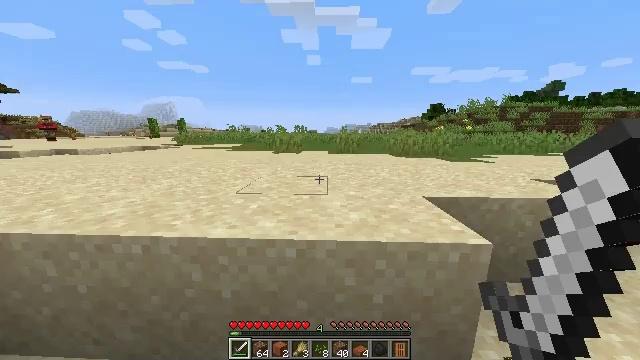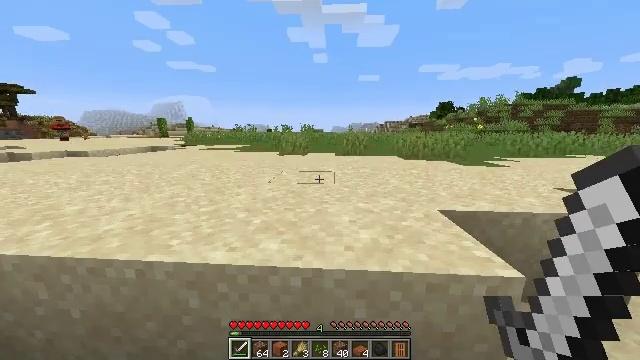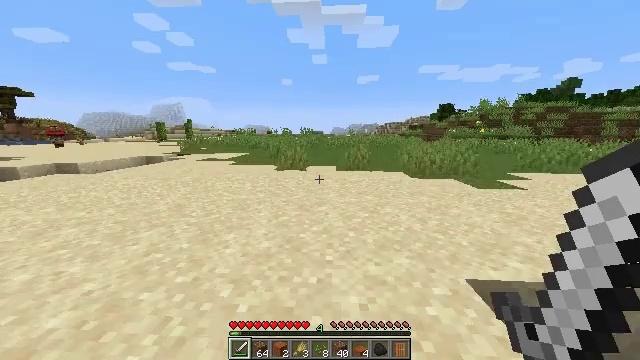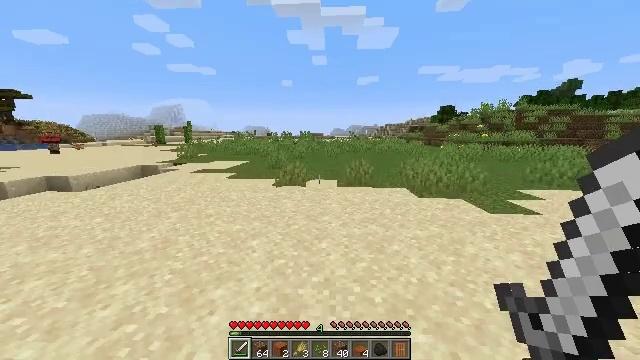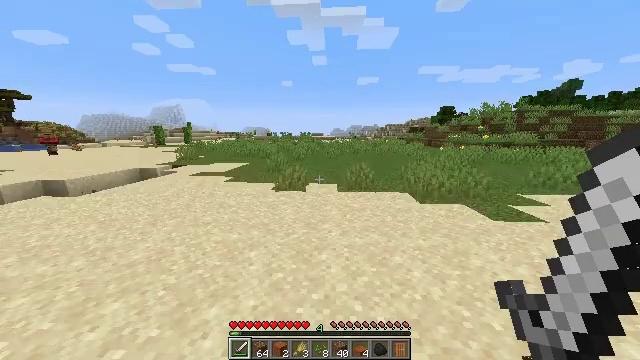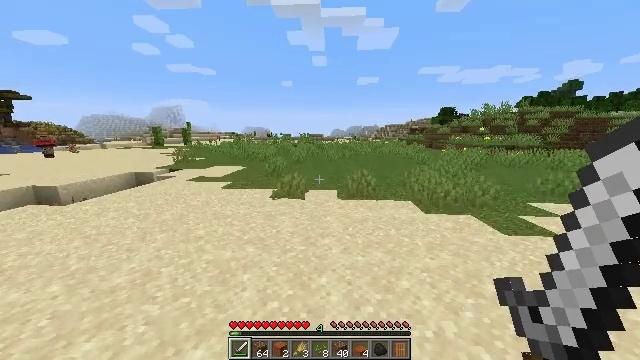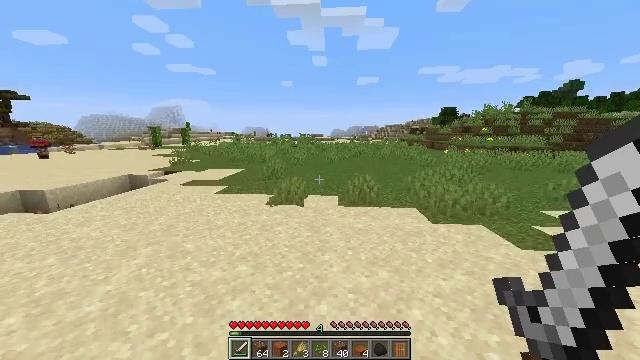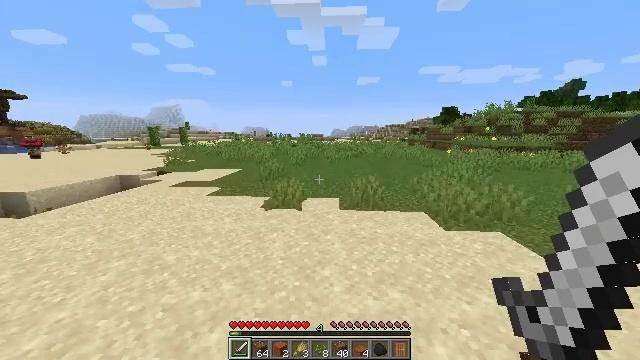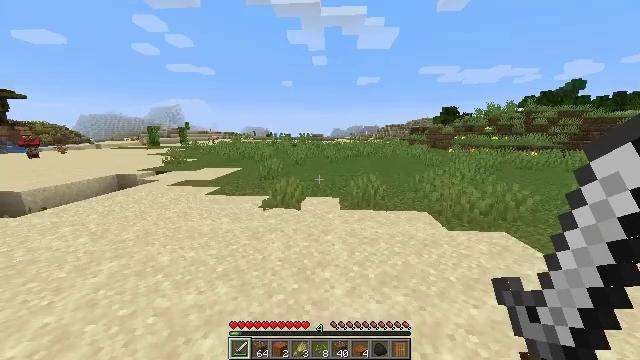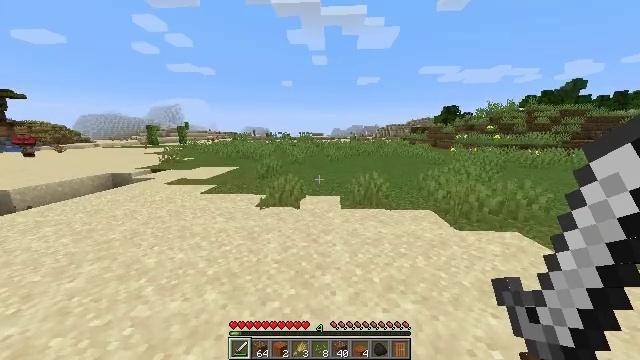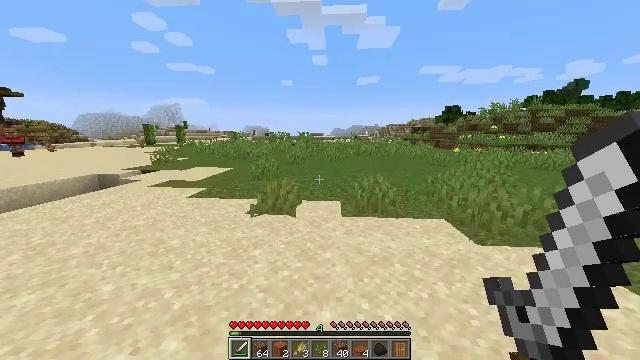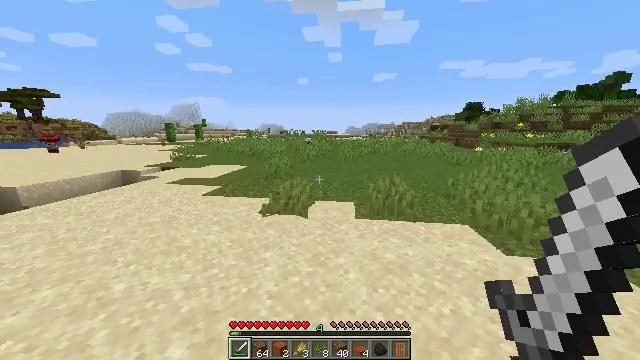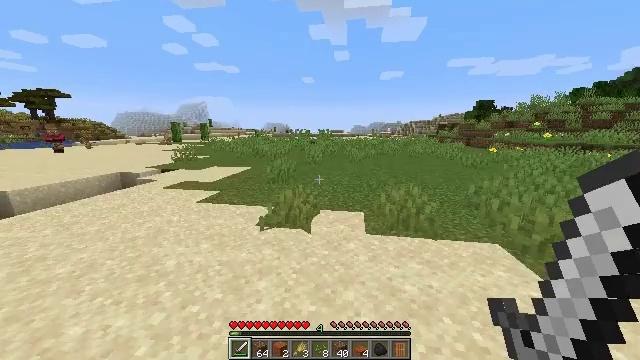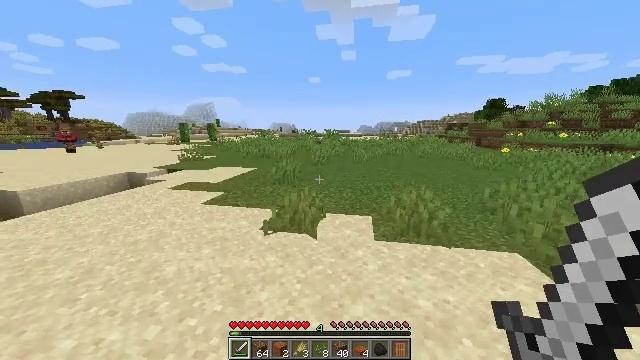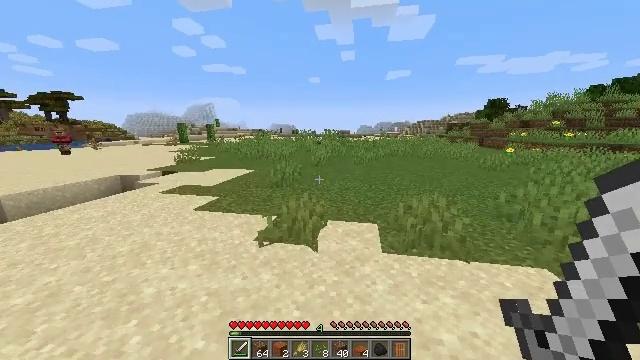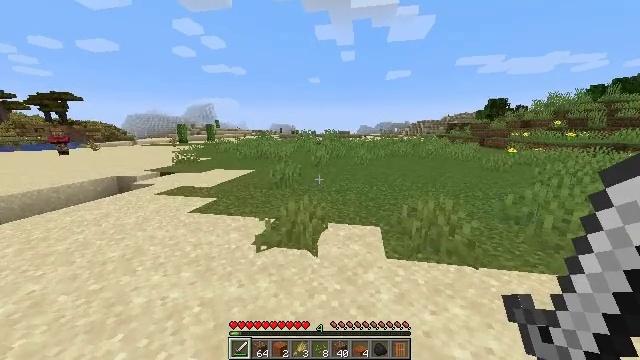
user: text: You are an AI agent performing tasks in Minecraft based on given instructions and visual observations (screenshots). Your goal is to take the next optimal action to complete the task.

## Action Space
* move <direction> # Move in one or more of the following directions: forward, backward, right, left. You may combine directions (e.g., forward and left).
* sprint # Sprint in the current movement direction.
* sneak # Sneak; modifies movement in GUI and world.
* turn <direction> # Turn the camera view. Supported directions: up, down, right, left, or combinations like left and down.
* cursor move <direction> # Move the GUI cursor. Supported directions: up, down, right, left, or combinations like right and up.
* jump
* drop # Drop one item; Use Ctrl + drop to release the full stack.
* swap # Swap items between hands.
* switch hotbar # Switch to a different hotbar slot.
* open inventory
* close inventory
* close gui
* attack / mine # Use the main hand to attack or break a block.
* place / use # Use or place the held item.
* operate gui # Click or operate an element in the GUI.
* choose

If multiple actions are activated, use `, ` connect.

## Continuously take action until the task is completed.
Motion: motion action
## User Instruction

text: Collect sand to make glass.
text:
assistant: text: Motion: move forward, sprint, turn left, jump
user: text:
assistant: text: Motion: move forward, sprint, jump
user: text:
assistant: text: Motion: move forward, sprint, jump
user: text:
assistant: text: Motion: move forward, sprint, jump
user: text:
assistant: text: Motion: move forward, sprint, jump
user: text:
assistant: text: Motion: move forward, sprint
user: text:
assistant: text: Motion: move forward, sprint
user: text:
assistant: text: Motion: move forward, sprint
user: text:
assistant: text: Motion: move forward, sprint
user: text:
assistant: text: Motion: move forward, sprint
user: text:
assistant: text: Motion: move forward, sprint, turn left
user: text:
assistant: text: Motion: move forward, sprint, turn left
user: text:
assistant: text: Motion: move forward, sprint, turn left
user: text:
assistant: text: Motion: move forward, sprint
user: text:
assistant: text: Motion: move forward, sprint
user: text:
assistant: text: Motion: move forward, sprint
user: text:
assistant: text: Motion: move forward, sprint
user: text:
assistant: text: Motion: move forward, sprint
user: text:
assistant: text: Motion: move forward, sprint
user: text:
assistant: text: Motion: move forward, sprint
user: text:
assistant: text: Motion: move forward, sprint
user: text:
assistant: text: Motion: move forward, sprint
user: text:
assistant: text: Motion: move forward, sprint
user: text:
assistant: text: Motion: move forward, sprint
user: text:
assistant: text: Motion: move forward, sprint
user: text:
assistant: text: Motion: move forward, sprint
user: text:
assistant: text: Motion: move forward, sprint
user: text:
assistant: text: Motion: move forward, sprint, turn left
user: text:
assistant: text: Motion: move forward, sprint, turn left
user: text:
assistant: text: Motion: move forward, sprint, turn left